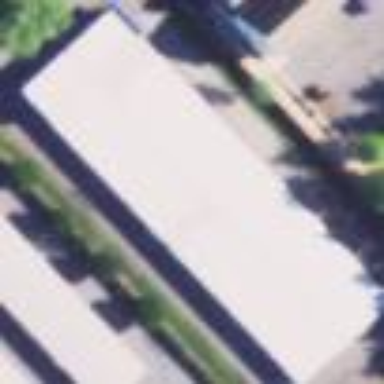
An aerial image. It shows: Group of garages.